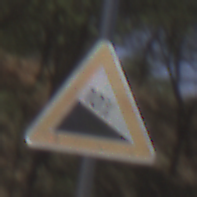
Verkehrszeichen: Gefaelle10
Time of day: Midday
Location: Outdoor (RoadRail)
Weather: Clear
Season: NotSpecified
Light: Natural